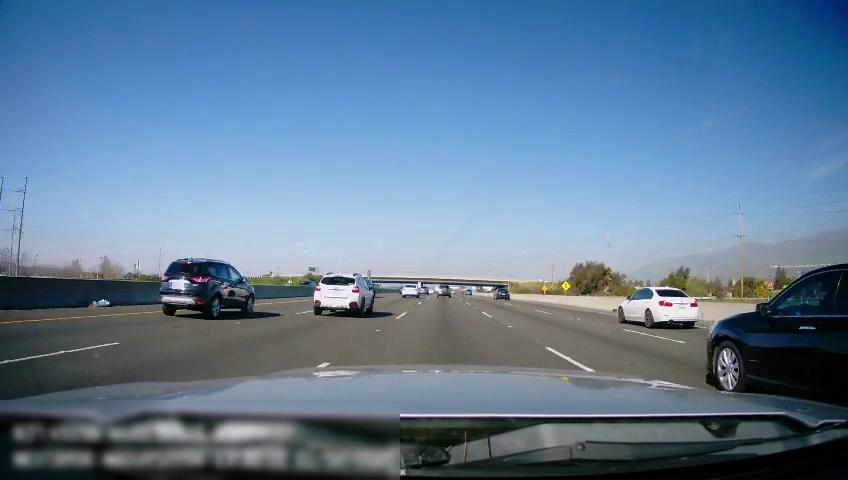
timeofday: Day
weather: Sunny
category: Drivable Space
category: Vehicles | Car
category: Vehicles | Car
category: Vehicles | SUV
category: Vehicles | Car
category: Vehicles | SUV
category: Vehicles | Car
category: Vehicles | Truck
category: Vehicles | SUV
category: Vehicles | SUV
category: Vehicles | Car
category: Lanes | Current Lane
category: Lanes | Current Lane
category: Lanes | Alternate Lane
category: Lanes | Alternate Lane
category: Lanes | Alternate Lane
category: Lanes | Alternate Lane
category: Traffic | Signs